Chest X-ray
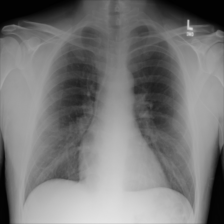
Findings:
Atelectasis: negative
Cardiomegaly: negative
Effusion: negative
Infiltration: negative
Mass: negative
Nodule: negative
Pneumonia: negative
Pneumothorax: negative
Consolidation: negative
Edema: negative
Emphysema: negative
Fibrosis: negative
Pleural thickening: negative
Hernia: negative